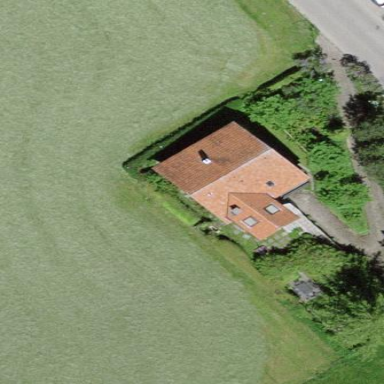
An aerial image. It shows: Detached building with gabled roof.